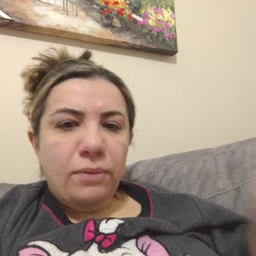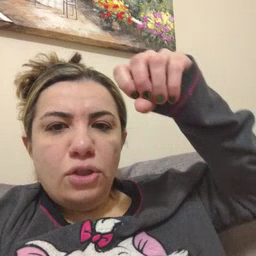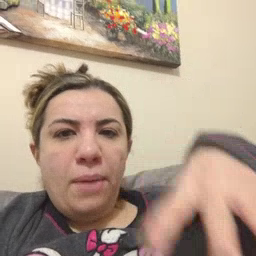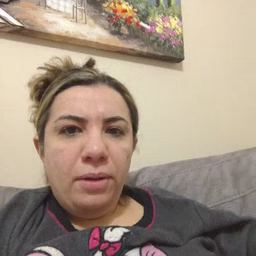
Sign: drop